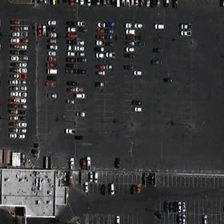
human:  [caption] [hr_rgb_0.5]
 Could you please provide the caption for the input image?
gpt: many cars are in a parking lot near a building .

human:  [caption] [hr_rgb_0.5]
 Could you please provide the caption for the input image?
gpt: many cars are in a parking lot near a building .

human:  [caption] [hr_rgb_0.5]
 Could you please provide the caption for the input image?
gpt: many cars are in a parking lot near a building .

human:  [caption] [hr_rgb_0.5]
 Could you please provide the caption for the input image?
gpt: many cars are in a parking lot near a building .

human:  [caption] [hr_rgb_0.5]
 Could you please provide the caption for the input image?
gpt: many cars are in a parking lot near a building .